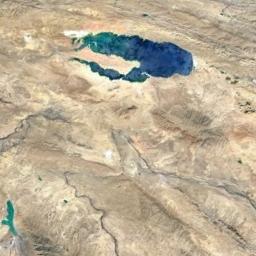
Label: lake